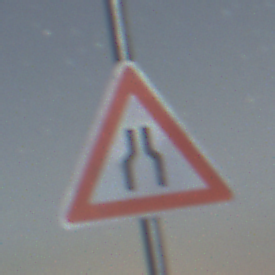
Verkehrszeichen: VerengteFahrbahn
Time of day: Night
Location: Outdoor (Nature)
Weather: Clear
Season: NotSpecified
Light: Natural